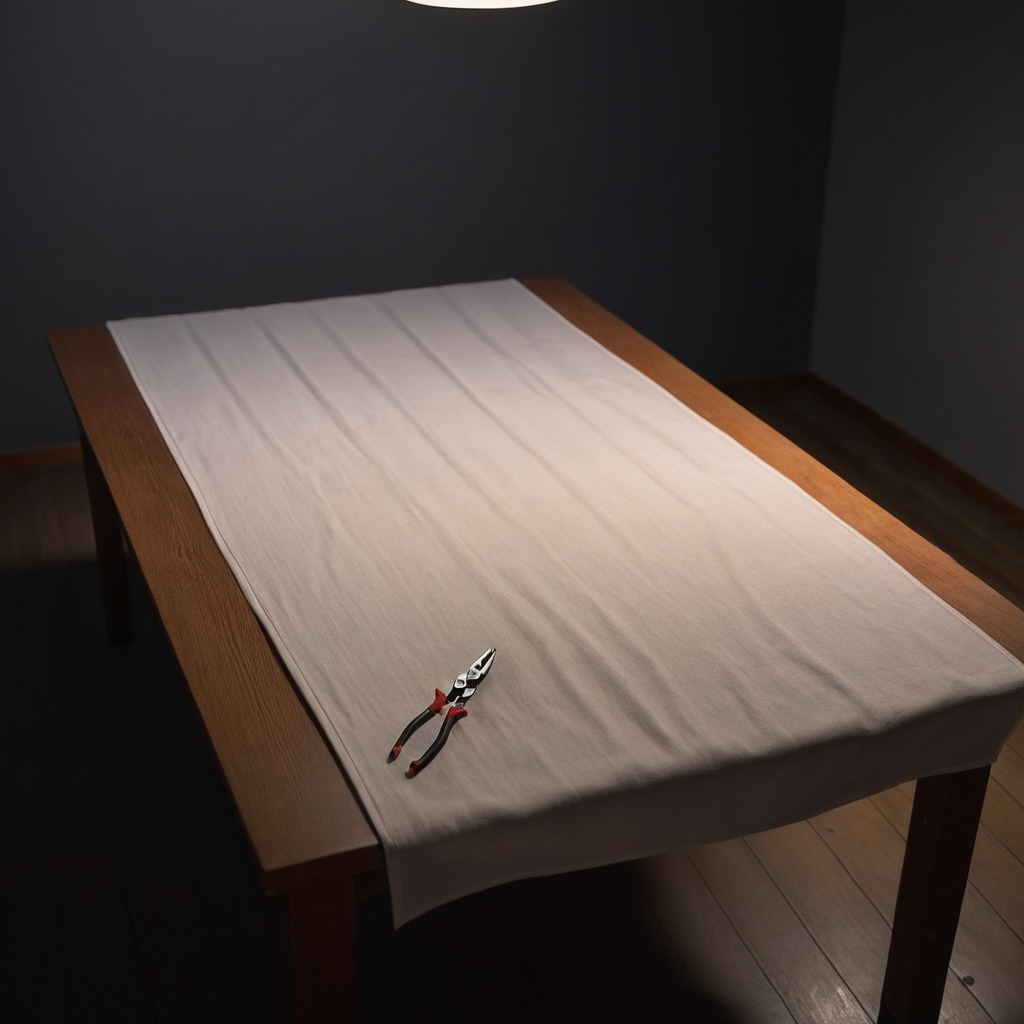
A plier lies on the wooden table.